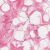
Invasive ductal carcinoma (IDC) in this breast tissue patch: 0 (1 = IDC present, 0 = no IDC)